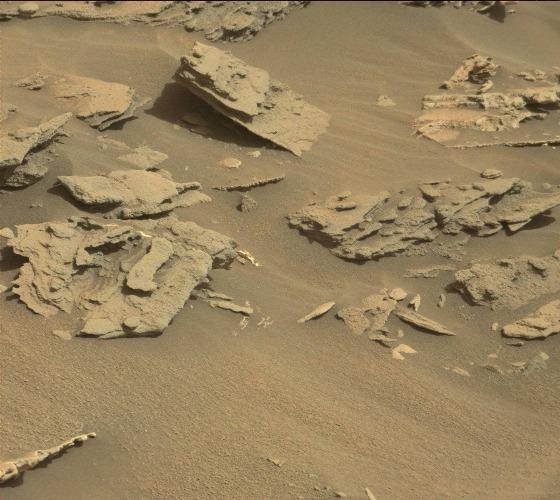
Terrain classes present: Bedrock, Gravel / Sand / Soil, Rock, Shadow